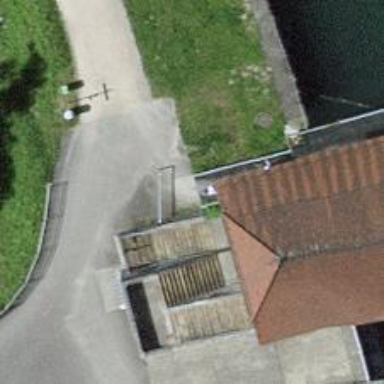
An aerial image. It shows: Footway road with metal grid surface on bridge. The bridge also has cycle track.